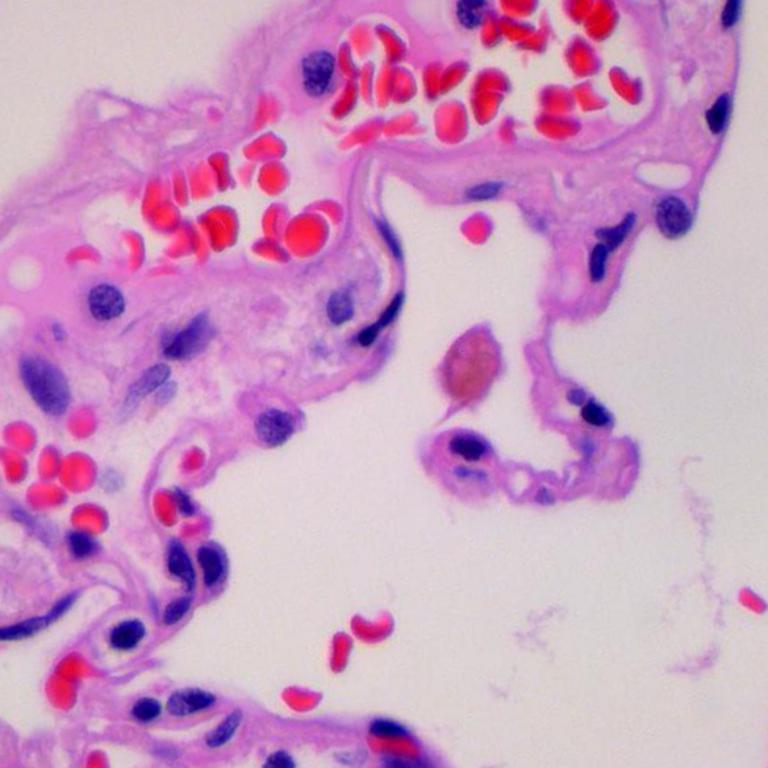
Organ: lung
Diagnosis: benign